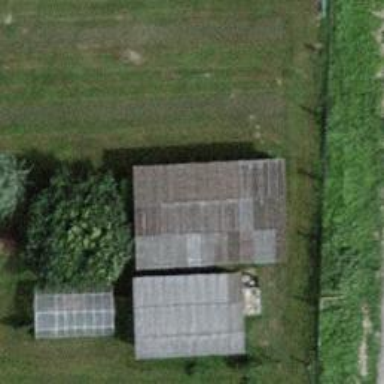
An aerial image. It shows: Shed.